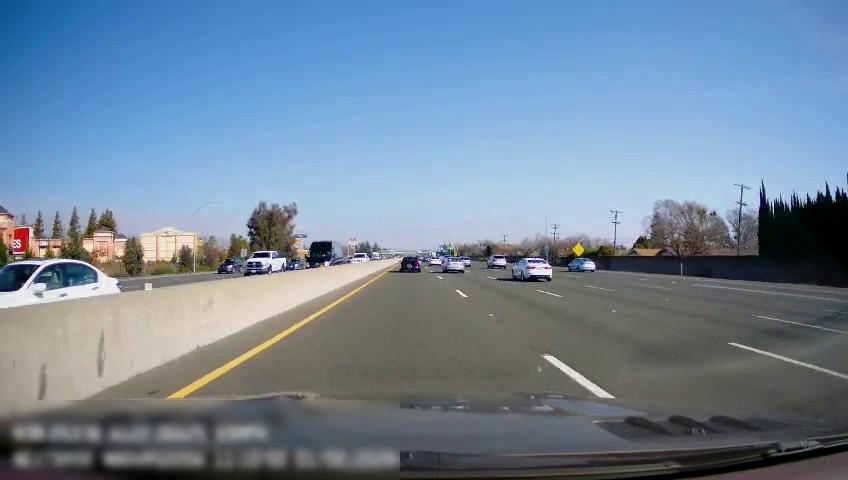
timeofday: Day
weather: Sunny
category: Drivable Space
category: Drivable Space
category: Vehicles | Car
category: Vehicles | Car
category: Vehicles | Truck
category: Vehicles | Car
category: Vehicles | Other LV
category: Vehicles | SUV
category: Vehicles | Other LV
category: Vehicles | Car
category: Vehicles | Car
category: Vehicles | Car
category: Vehicles | SUV
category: Vehicles | Car
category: Vehicles | SUV
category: Vehicles | Car
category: Lanes | Alternate Lane
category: Lanes | Current Lane
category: Lanes | Current Lane
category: Lanes | Alternate Lane
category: Lanes | Alternate Lane
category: Lanes | Alternate Lane
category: Lanes | Opposite Lane
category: Lanes | Opposite Lane
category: Lanes | Opposite Lane
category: Traffic | Signs